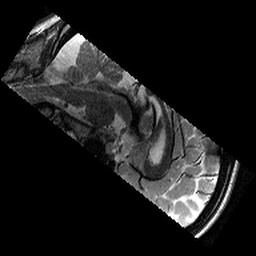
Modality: T2w
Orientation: sagittal
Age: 11
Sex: male
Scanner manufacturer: siemens
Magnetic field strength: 3 T
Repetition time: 9.23 s
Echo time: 0.067 s